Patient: sex F, age 61
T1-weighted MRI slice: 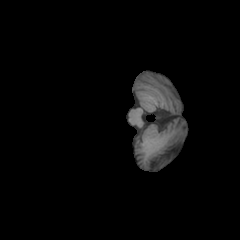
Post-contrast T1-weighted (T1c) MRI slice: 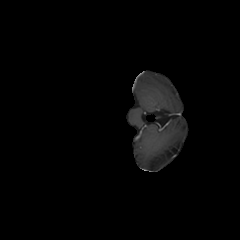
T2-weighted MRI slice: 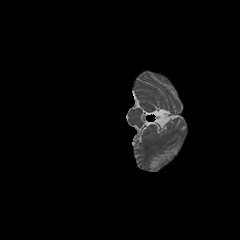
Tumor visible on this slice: no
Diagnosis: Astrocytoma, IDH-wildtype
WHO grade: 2